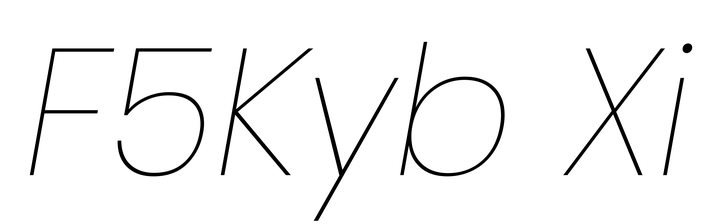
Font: Poppins-ThinItalic